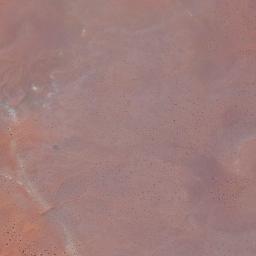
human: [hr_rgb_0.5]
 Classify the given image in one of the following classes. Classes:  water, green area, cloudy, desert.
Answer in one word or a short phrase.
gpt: desert